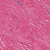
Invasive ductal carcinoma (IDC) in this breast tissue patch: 0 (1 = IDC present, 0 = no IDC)